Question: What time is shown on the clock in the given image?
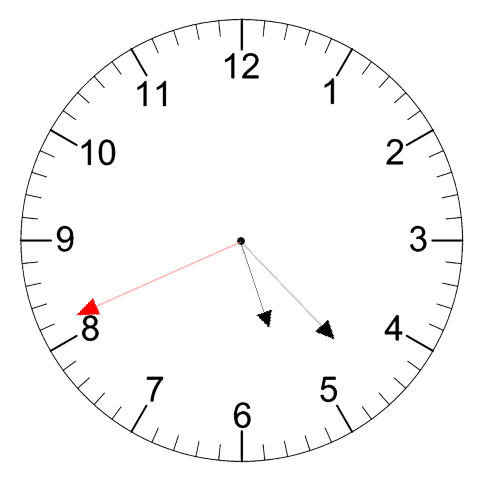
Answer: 05:22:41